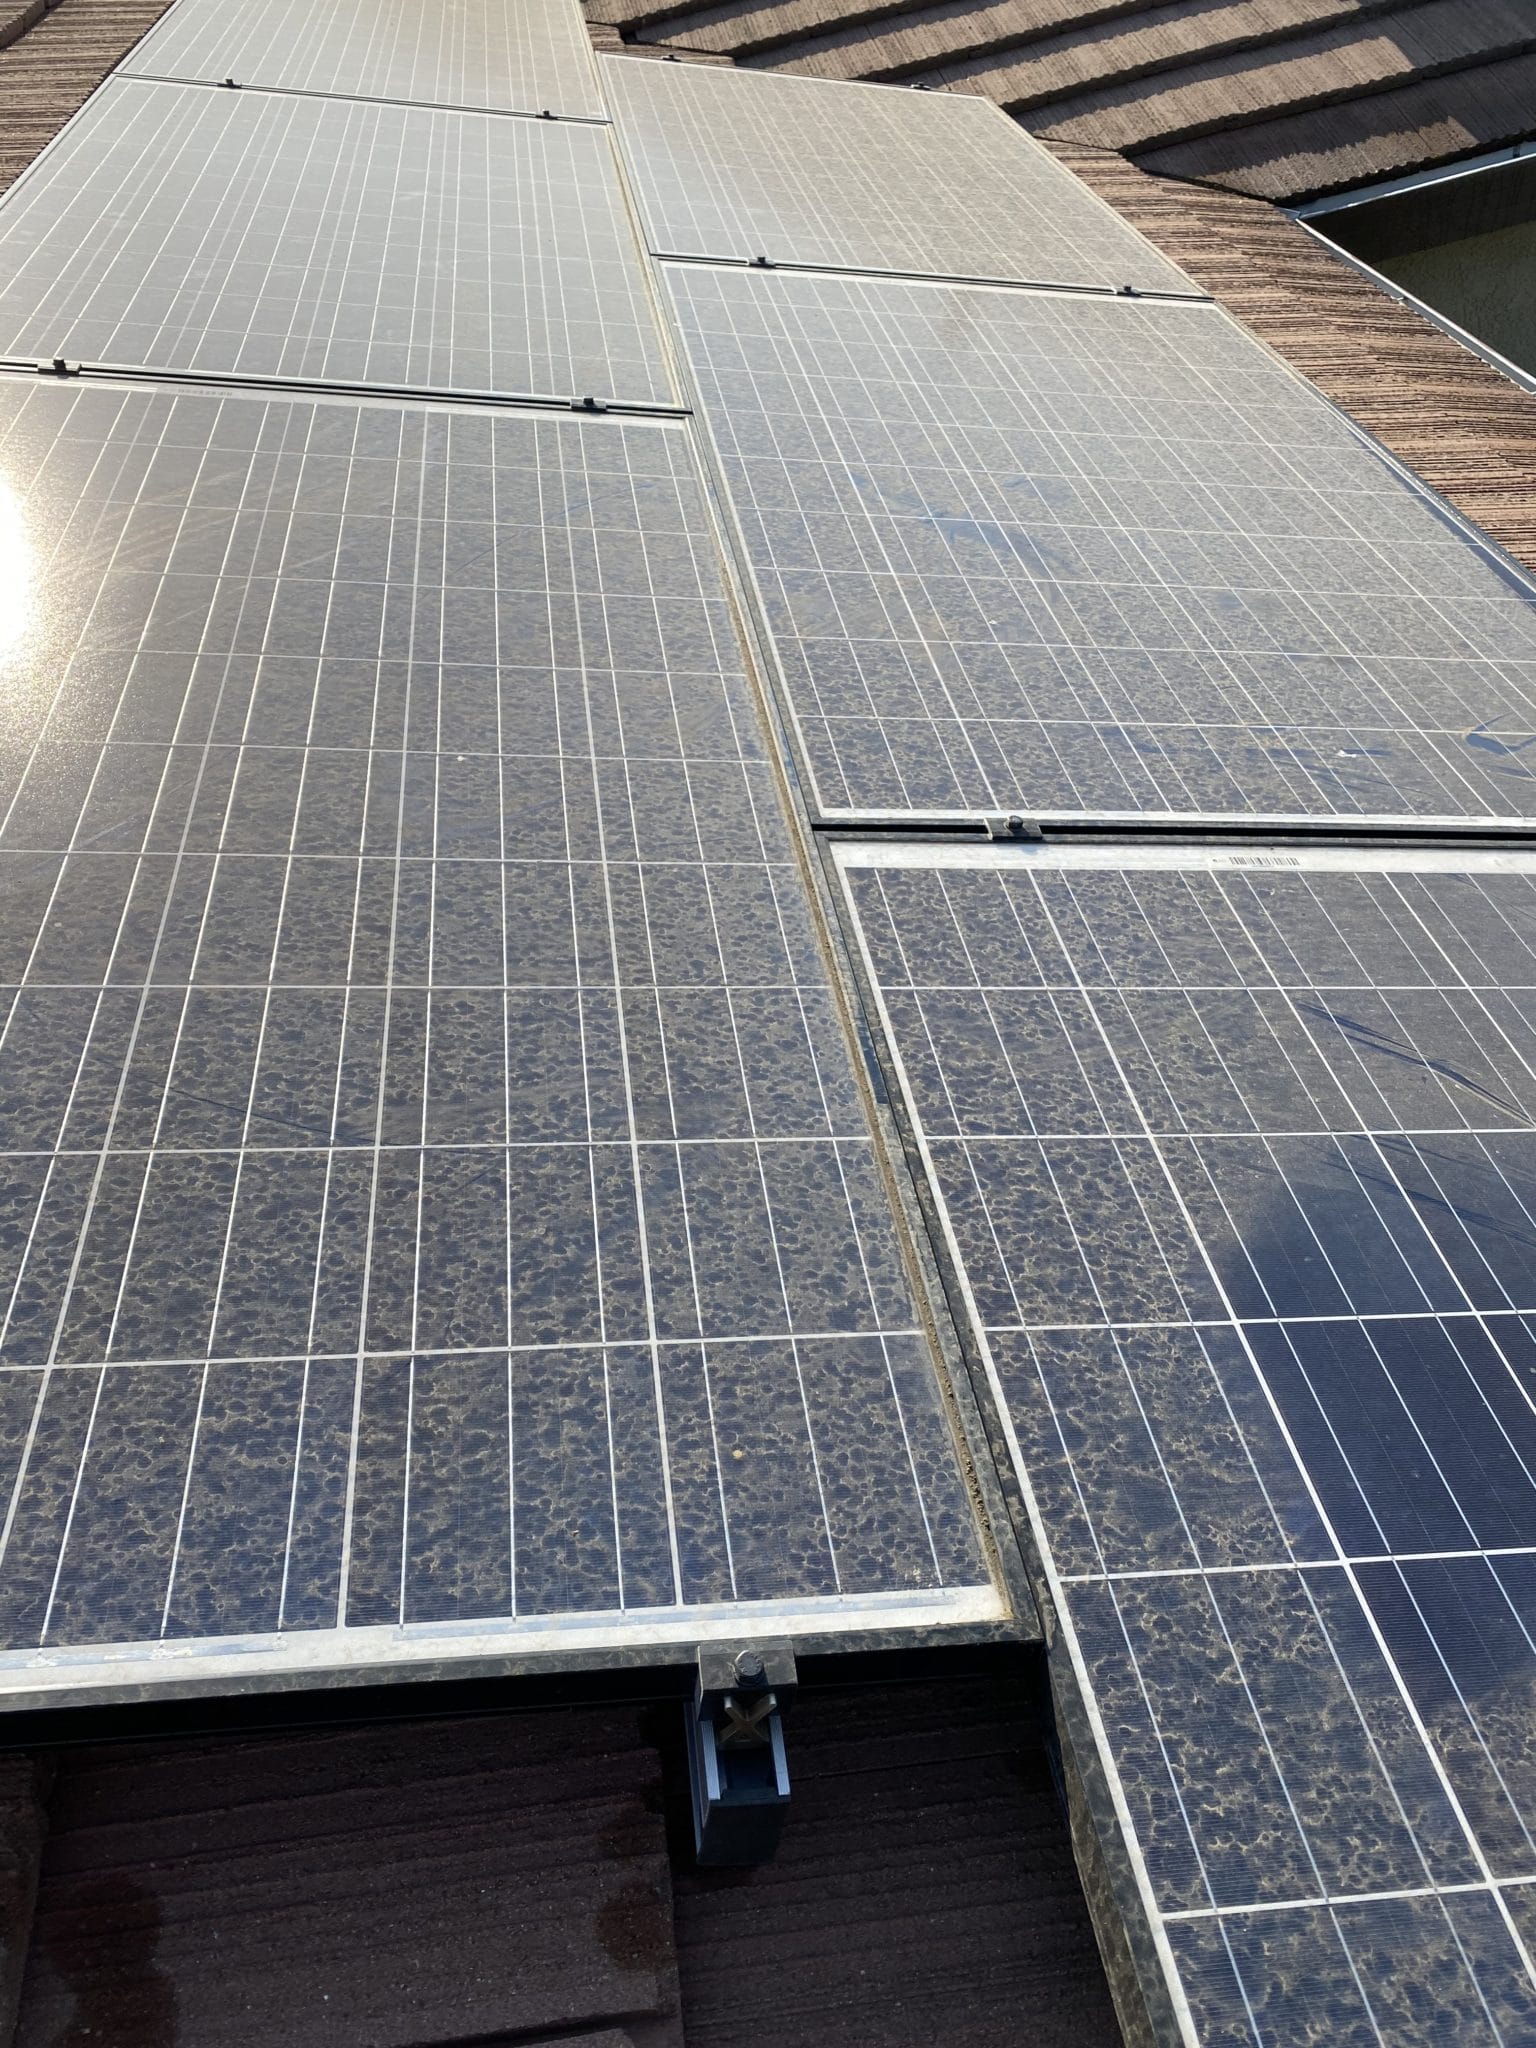
Label: Dusty